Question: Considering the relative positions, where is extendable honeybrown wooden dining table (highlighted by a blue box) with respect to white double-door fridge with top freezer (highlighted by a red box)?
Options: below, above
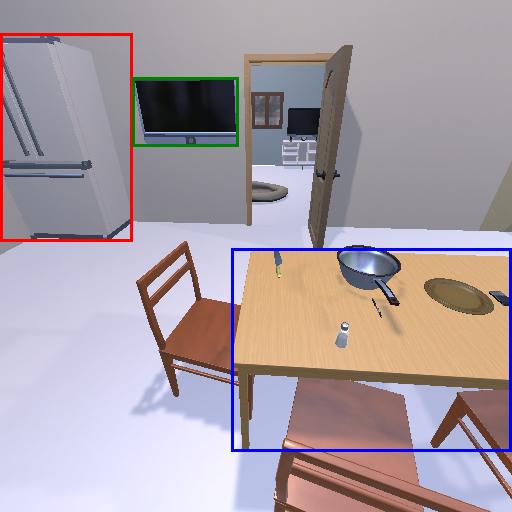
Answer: below